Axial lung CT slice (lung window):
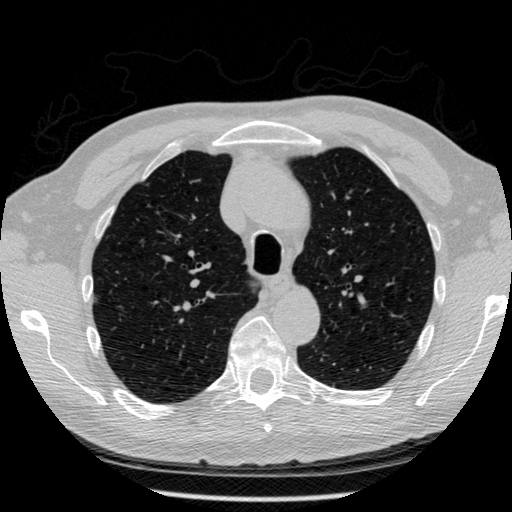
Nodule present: no